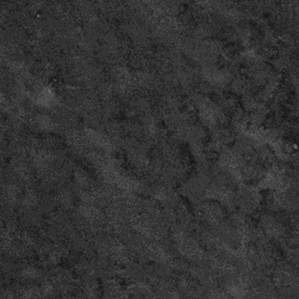
Label: frost